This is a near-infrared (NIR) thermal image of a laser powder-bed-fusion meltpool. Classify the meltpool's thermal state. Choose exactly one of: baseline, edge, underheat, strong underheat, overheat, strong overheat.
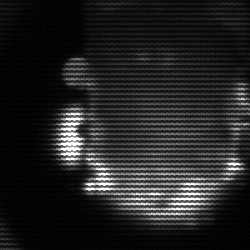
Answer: baseline